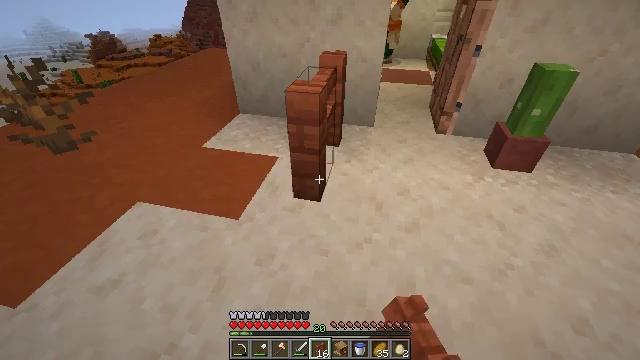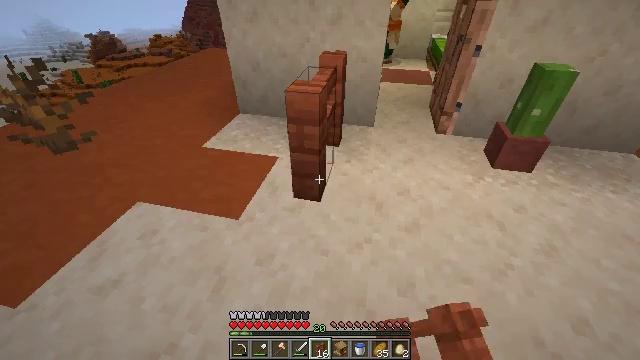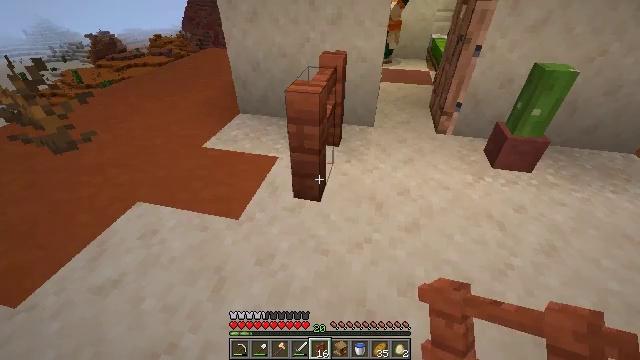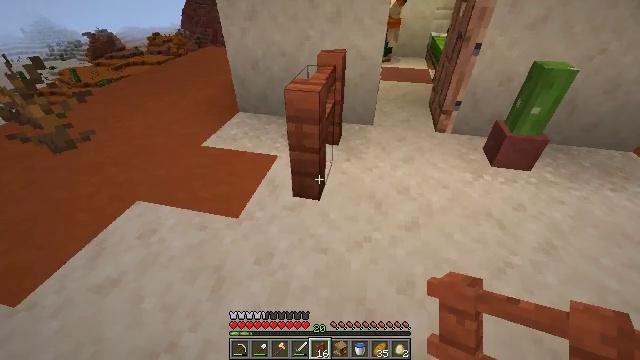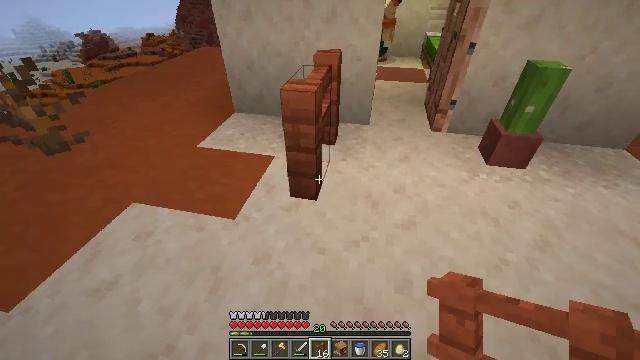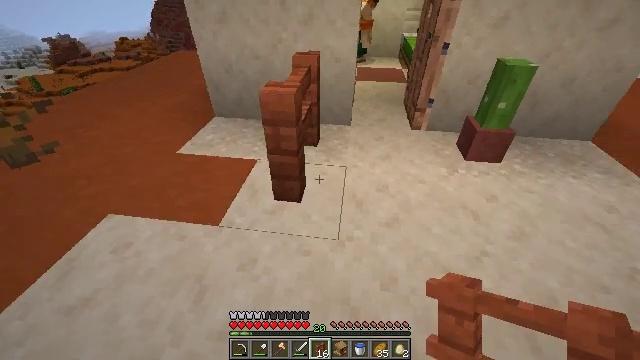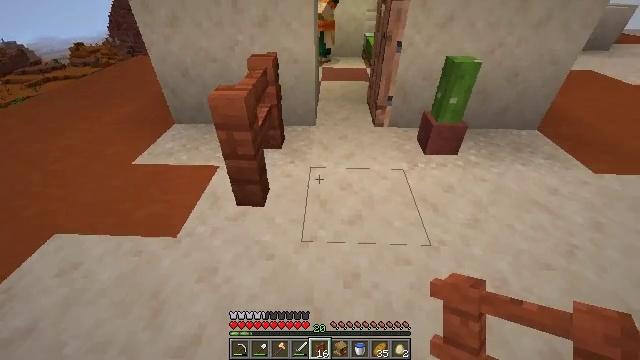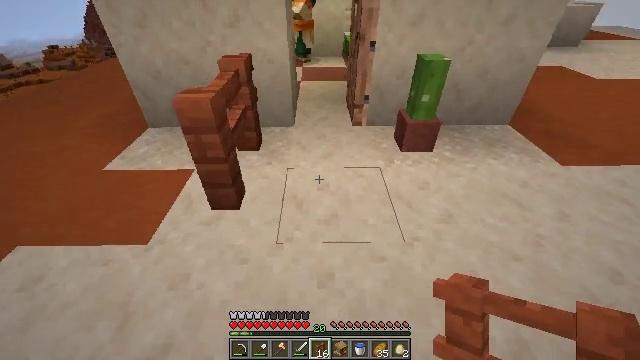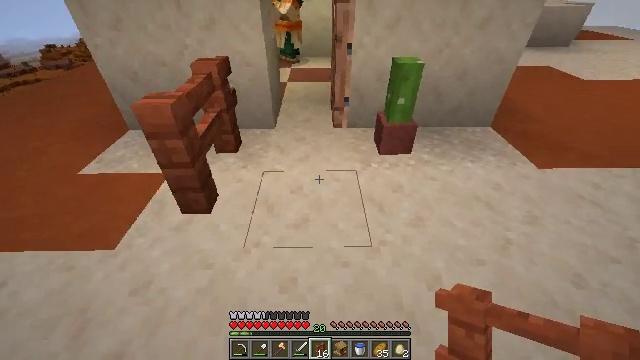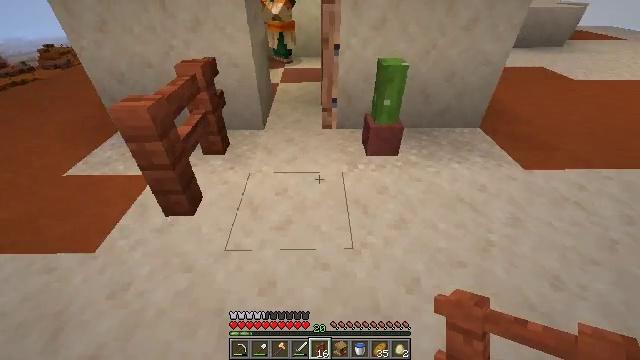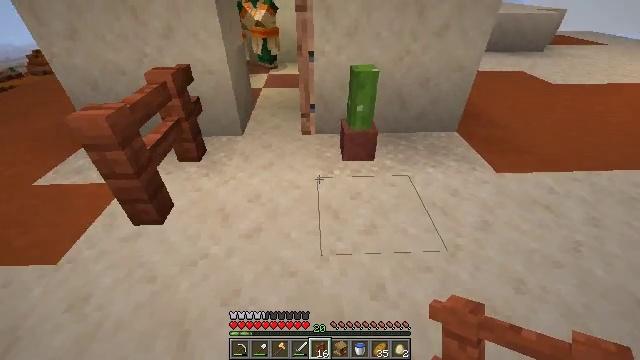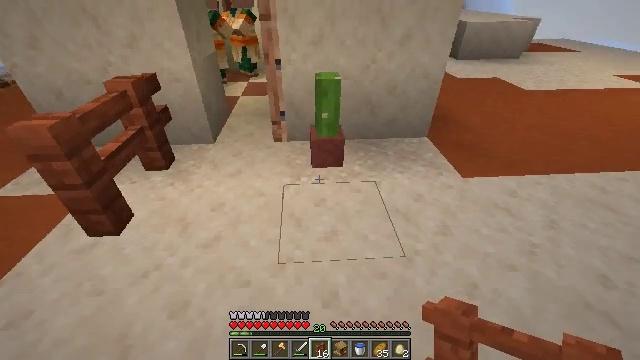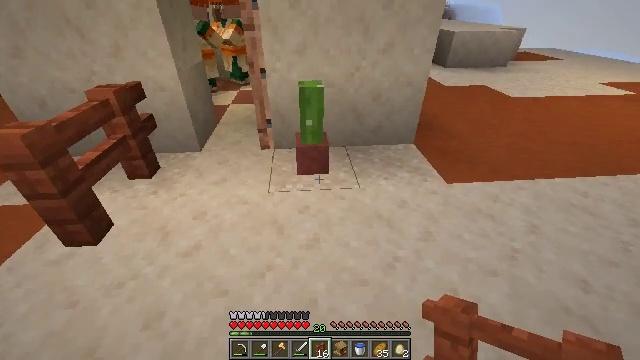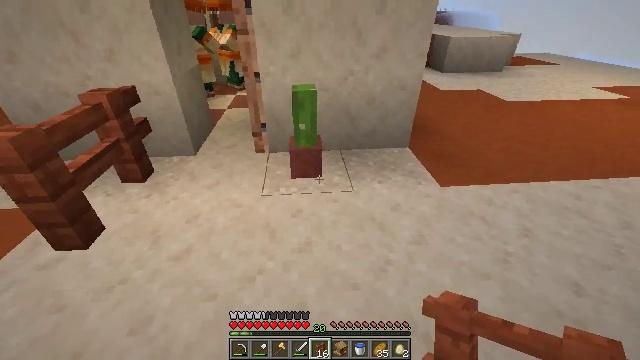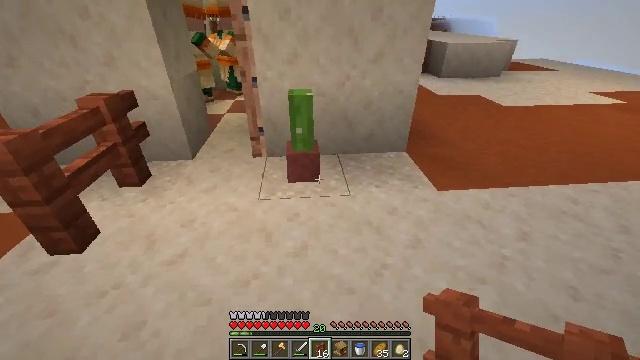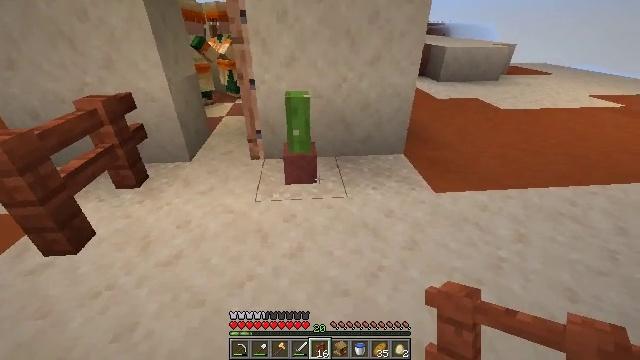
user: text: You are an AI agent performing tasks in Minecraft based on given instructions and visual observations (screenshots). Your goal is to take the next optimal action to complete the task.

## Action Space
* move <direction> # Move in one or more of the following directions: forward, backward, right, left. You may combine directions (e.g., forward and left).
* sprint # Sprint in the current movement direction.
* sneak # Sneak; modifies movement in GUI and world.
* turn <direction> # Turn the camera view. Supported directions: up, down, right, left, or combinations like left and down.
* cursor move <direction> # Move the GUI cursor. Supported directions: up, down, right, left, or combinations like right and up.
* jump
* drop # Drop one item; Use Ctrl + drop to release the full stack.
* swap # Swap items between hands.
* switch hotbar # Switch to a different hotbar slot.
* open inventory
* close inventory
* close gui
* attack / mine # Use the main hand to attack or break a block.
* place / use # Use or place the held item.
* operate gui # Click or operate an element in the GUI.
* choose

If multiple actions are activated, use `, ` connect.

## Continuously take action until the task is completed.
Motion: motion action
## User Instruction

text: Mine the potted cactus.
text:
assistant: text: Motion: no_op
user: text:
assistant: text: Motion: no_op
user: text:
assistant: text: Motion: no_op
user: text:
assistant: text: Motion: no_op
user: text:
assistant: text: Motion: move right, turn right
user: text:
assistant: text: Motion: move right, turn right
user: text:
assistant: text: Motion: move right, turn right
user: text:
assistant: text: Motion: move right
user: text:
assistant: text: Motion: move right
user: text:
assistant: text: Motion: move right, turn right
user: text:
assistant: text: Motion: move right, turn right and up
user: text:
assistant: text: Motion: turn up
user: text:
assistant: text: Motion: no_op
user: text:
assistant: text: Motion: turn up
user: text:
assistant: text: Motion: no_op
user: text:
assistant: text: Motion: no_op
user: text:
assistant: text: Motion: turn up
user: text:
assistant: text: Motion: turn left and up
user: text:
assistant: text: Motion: no_op
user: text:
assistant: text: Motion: no_op
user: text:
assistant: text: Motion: no_op
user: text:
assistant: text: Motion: no_op
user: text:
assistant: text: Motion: no_op
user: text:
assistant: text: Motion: no_op
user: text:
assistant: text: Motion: attack / mine
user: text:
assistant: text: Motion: attack / mine
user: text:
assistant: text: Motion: attack / mine
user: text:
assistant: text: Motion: no_op
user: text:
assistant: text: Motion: no_op
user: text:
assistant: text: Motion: no_op